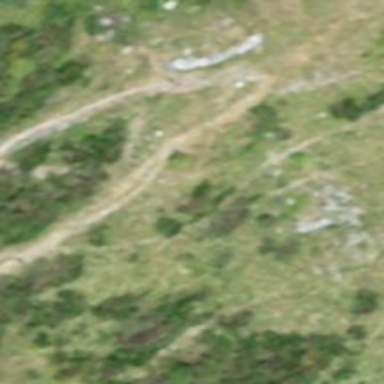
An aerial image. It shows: Path on the ground.